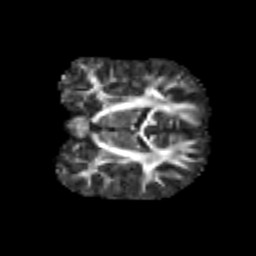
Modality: FA
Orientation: coronal
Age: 6
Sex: male
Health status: healthy